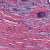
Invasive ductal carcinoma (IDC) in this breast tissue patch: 1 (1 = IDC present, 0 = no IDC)